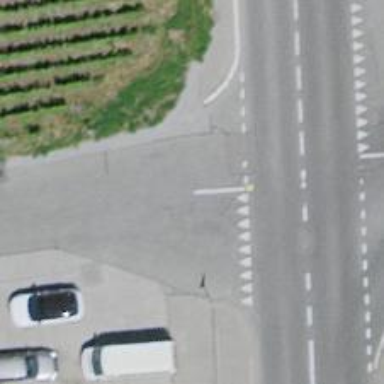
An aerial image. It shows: Residential road with asphalt surface and traffic calming measures.